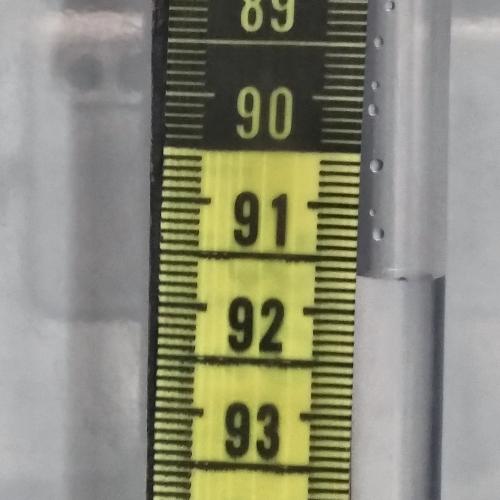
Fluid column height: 91.7 cm